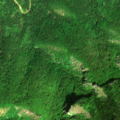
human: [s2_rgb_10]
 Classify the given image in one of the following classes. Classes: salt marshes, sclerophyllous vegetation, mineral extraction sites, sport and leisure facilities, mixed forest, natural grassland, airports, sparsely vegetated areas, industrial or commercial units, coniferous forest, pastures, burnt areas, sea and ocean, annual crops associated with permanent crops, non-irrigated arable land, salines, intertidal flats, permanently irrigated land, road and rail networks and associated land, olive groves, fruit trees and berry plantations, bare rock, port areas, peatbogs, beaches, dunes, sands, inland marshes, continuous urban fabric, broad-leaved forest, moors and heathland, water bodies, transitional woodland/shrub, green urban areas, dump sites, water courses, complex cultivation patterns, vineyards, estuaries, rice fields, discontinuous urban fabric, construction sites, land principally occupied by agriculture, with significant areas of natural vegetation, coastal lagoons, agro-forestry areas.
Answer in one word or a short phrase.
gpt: broad-leaved forest, mixed forest